Field crop: tomato
Growth stage: 2
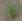
Species: solanum